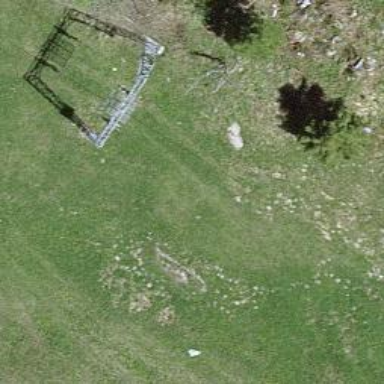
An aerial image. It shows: Downhill skiing track.